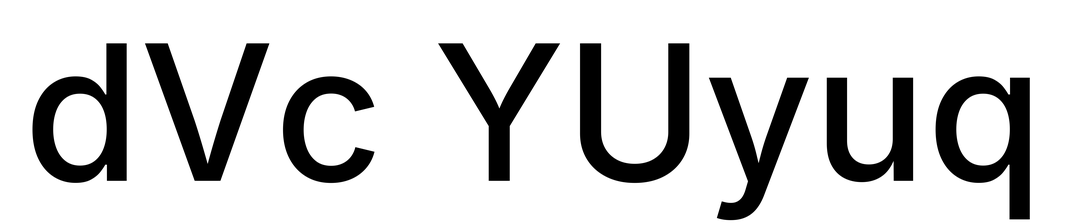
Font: Inter_Medium